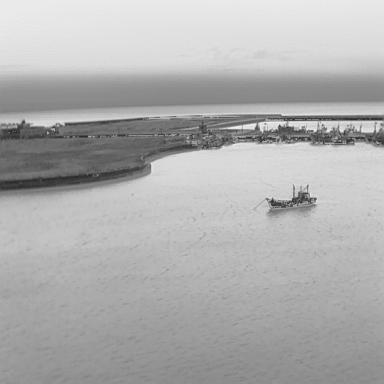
There are four bulk_carriers in the infrared image.